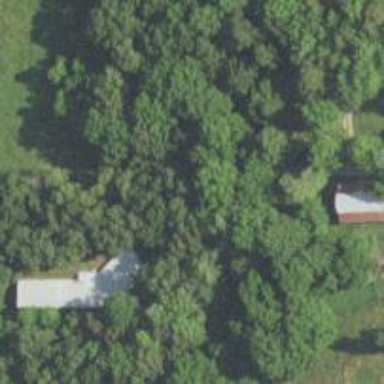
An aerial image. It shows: Driveway.